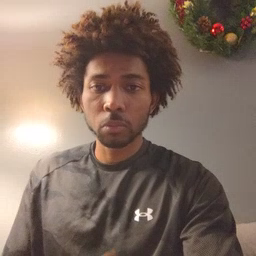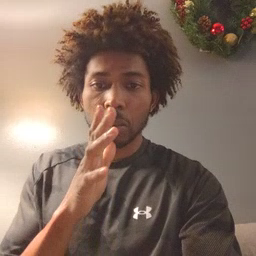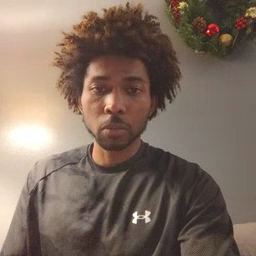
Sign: mom